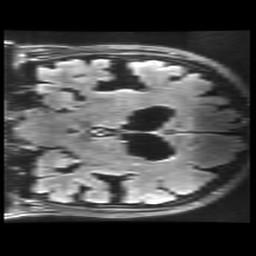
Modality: FLAIR
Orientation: coronal
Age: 67
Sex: female
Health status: healthy
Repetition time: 12 s
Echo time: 0.09782 s